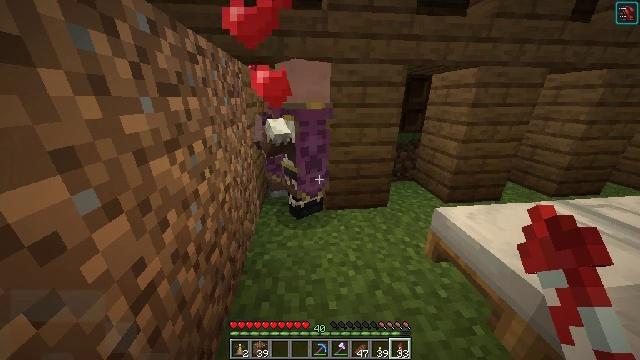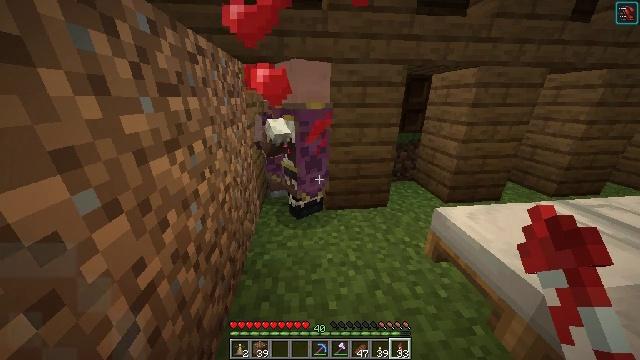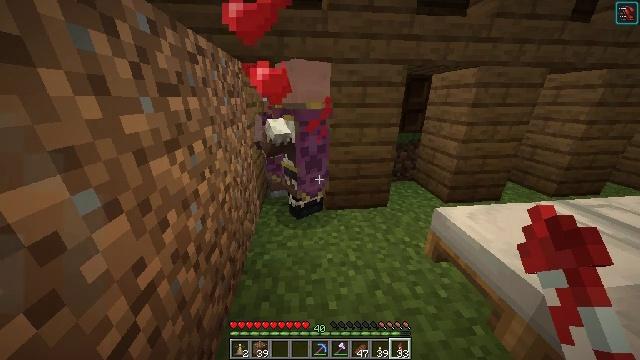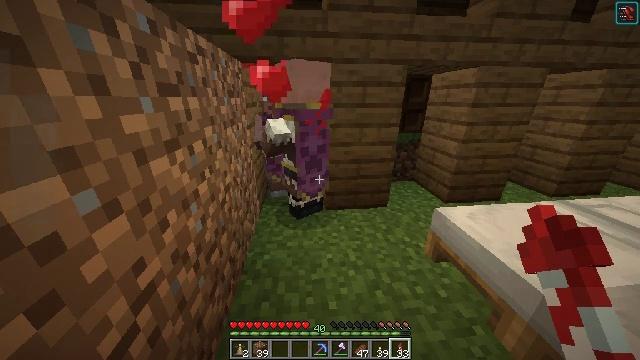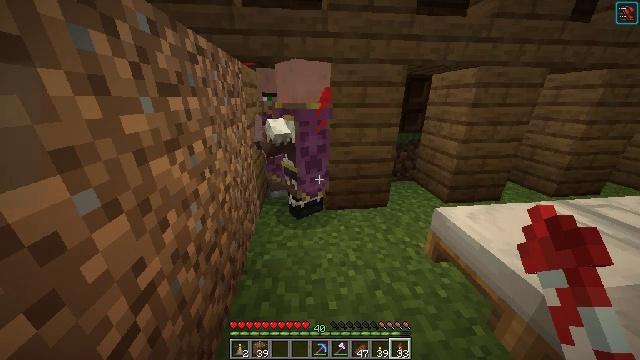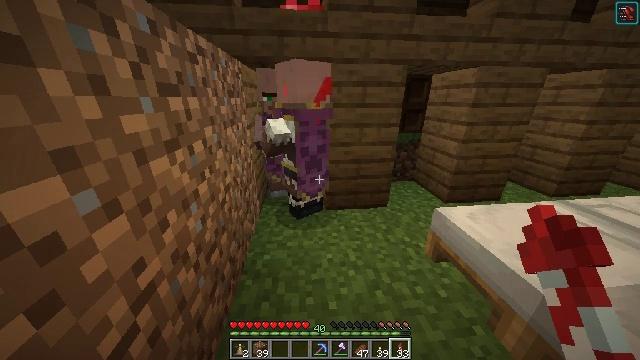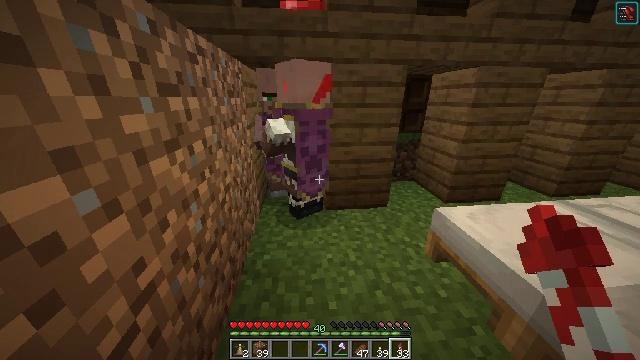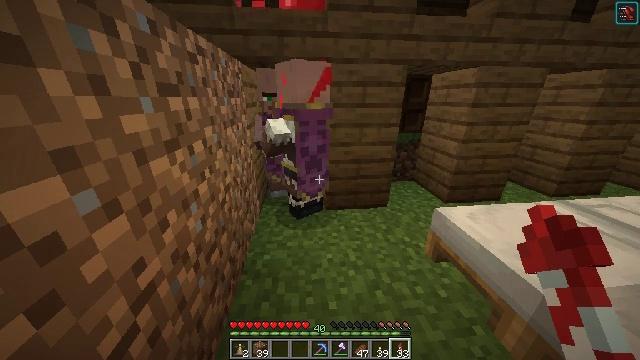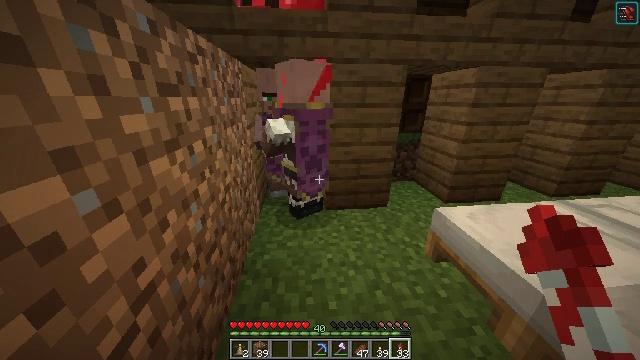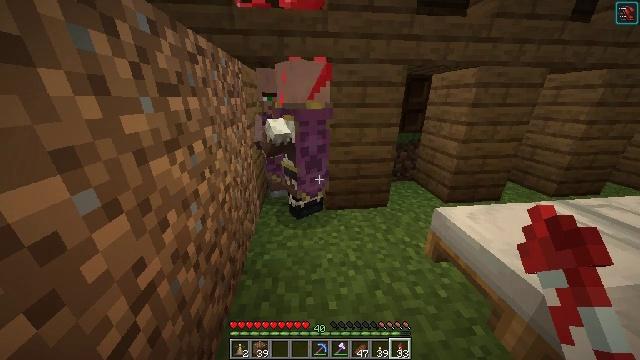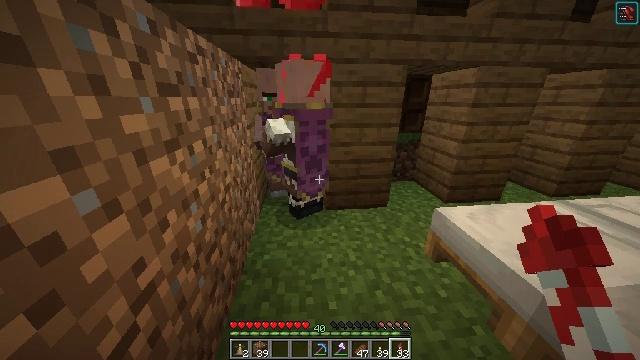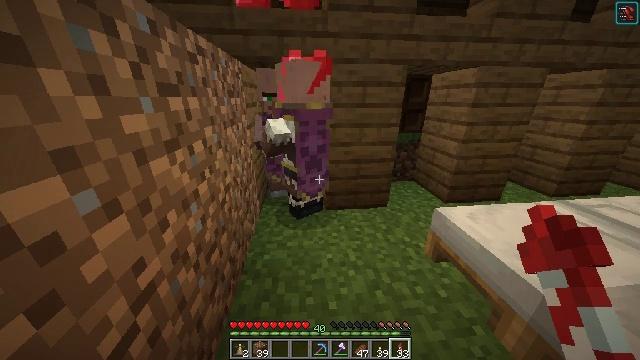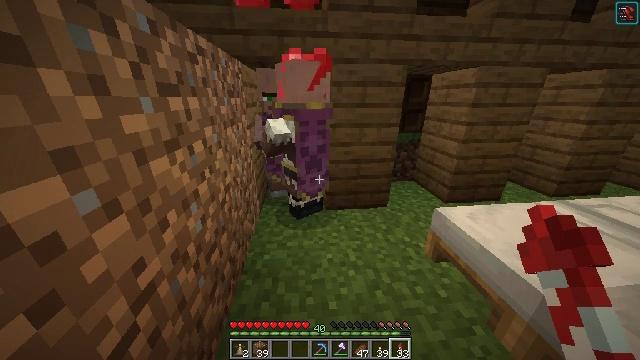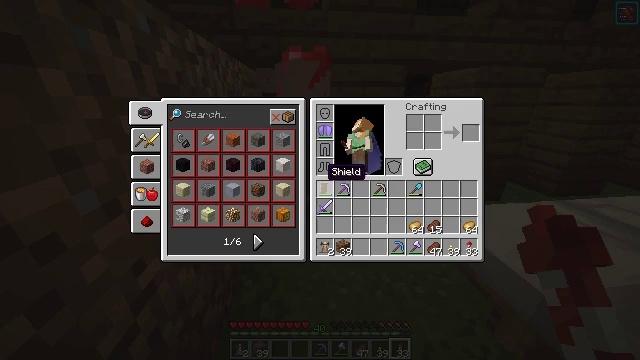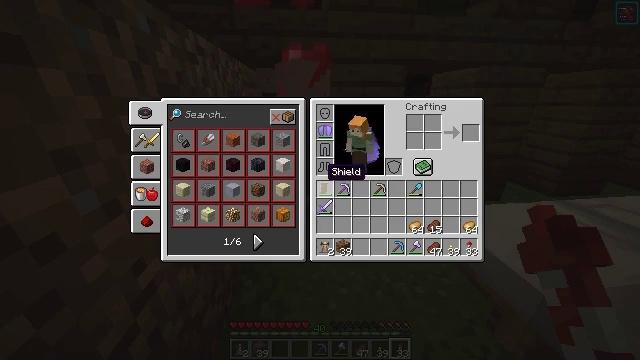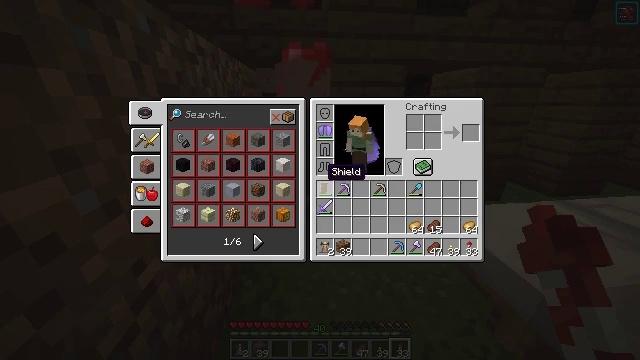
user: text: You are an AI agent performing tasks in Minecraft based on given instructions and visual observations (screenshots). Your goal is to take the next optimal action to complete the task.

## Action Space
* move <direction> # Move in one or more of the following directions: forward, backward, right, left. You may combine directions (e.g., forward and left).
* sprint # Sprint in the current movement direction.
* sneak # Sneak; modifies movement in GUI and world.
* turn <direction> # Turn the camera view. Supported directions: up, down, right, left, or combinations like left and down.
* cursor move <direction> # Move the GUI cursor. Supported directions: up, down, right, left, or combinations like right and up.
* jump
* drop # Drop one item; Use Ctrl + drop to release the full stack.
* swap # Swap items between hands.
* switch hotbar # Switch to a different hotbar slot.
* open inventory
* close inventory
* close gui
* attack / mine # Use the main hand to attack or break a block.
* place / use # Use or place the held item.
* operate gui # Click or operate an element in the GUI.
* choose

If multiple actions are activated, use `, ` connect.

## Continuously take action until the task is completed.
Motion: motion action
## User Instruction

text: Collect the brewing stand for reuse.
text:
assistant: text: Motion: no_op
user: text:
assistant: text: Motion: no_op
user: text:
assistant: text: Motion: no_op
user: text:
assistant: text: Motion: no_op
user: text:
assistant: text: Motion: no_op
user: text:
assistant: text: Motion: no_op
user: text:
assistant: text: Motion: no_op
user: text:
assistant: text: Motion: no_op
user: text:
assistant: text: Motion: no_op
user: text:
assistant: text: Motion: no_op
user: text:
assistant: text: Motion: no_op
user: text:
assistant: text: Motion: no_op
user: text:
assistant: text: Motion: open inventory
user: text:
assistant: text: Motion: open inventory
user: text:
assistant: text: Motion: open inventory
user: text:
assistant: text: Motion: cursor move right, open inventory
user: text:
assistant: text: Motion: cursor move right
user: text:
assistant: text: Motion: cursor move right
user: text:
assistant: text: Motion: cursor move right
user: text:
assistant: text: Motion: cursor move right and down
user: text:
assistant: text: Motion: cursor move right and down
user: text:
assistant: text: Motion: sneak, cursor move down
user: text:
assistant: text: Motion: sneak
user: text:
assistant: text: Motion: sneak
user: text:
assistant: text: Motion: sneak
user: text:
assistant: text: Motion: sneak
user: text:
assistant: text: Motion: sneak
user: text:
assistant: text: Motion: sneak
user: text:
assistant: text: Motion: sneak
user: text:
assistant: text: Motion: sneak, choose